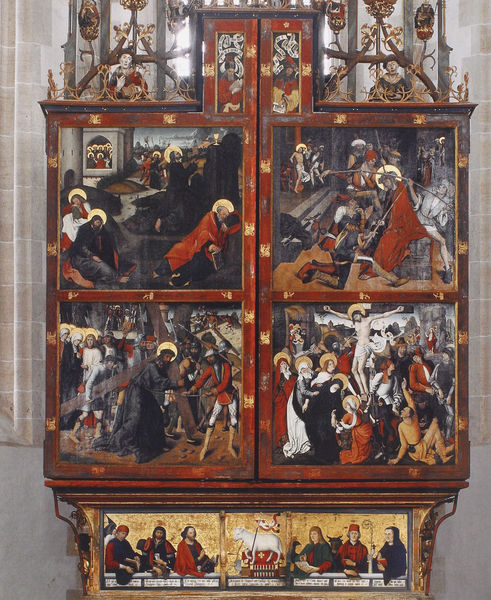
Titel: Blaubeuren, Hochaltar der ehemaligen Abteikirche St. Johannes der Täufer
Künstler: Gregor Erhart
Standort: Blaubeuren, Klosterkirche (EU - D - BW); Herstellungsort: Ulm (EU - D - BW)
Schlagwörter: blau, flügel, kampf, weiß, menschen, grau, holz, schmuck, schwarz, rot, malerei, bibel, geschichte, rahmen, gelehrte, felder, kirche, gold, gotik, türen, kuh, lamm, schaf, kreuz, altar, schnitzerei, schein, heiligenschein, nimbus, christus, jesus, kreuzigung, heiliger, heilige, stier, tempera, schrein, christi, kalb, kreuzgang, retabel, flügelaltar, wunder, folter, lamm gottes, opferlamm, nimben, kreuzweg, bildfelder, altarretabel, wandelaltar, altarflügel, kreuztragung, hauptaltar, flügelalter, verurteilung